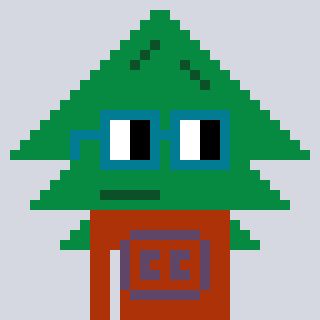
a pixel art character with square dark green glasses, a fir-shaped head and a hotbrown-colored body on a cool background